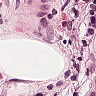
Metastatic tissue present: no